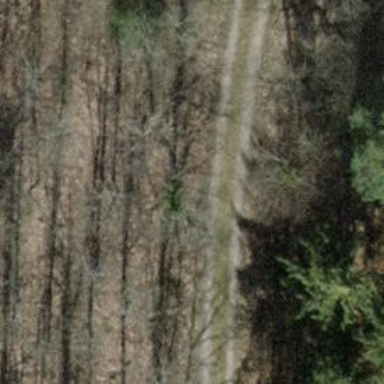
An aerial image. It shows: Track with pebblestone surface. The track type is grade2.